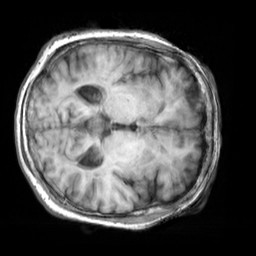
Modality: T1w
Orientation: axial
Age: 65
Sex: female
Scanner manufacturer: siemens
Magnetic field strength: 3 T
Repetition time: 2.3 s
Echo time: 0.00303 s